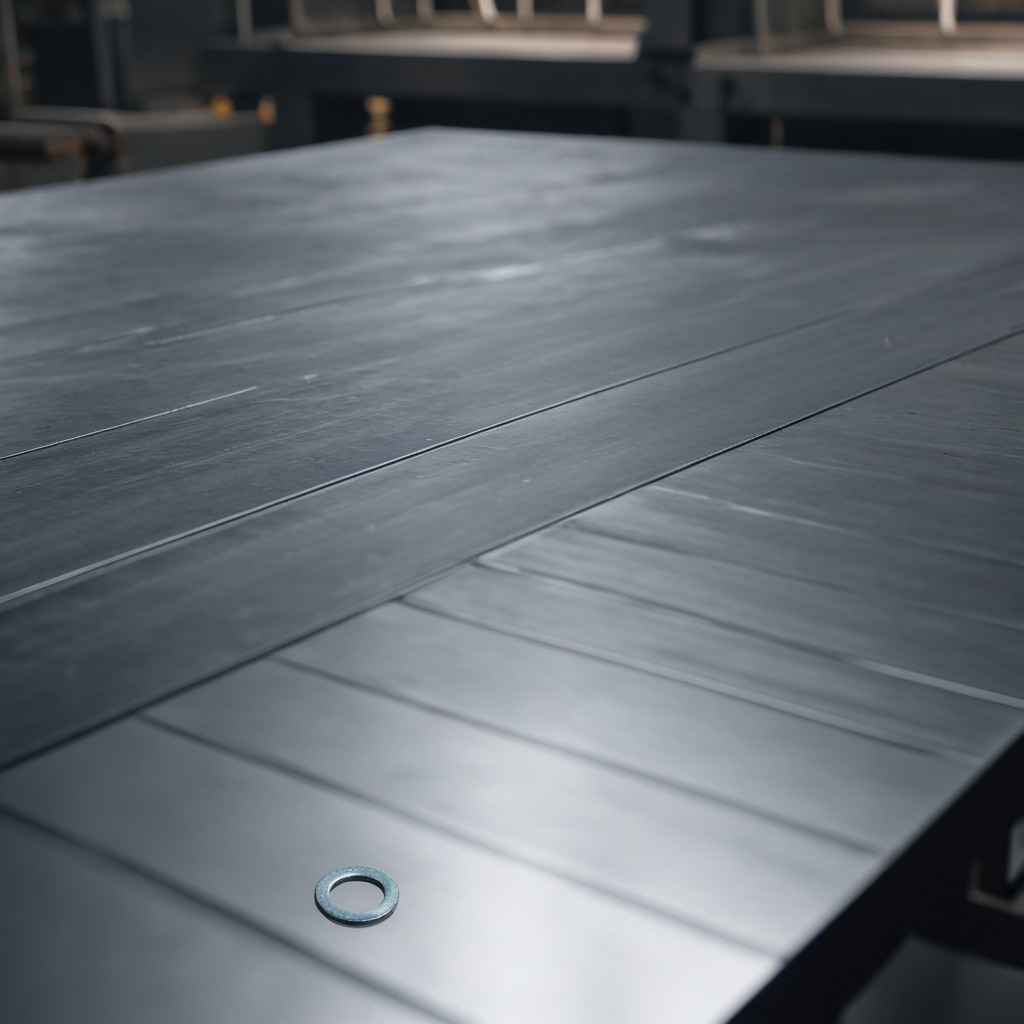
A flat metal washer is lying on a cold steel table in a mining workshop.